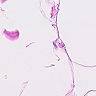
Metastatic tissue present: no